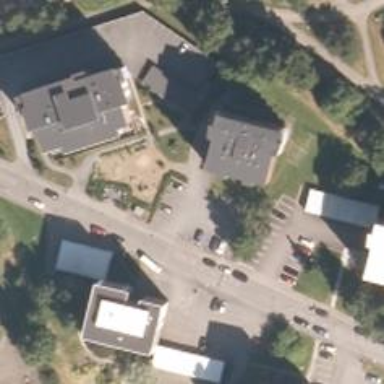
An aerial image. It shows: Living street.